Question: I am creating a layout as follows and when I emulate it in the AVD. It doesn't Scroll down to see the conten below the fold.
'''
<?xml version="1.0" encoding="utf-8"?>
<LinearLayout xmlns:android="http://schemas.android.com/apk/res/android"
android:orientation="vertical" android:layout_height="wrap_content"
android:layout_width="wrap_content">
<TextView android:text="@string/UserFormWelcome"
android:layout_width="fill_parent" android:layout_height="wrap_content"
android:textSize="20px" android:gravity="center" />
<TextView android:text="@string/name" android:layout_width="fill_parent"
android:layout_height="wrap_content" android:textStyle="bold"
android:paddingTop="20px" android:paddingLeft="10px" />
<TableLayout android:layout_height="wrap_content"
android:layout_width="wrap_content">
<TableRow android:layout_height="wrap_content"
android:layout_width="match_parent" android:paddingTop="20px">
<TextView android:text="@string/firstname"
android:layout_width="fill_parent" android:layout_height="wrap_content"
android:width="100px" android:paddingLeft="10px" />
<EditText android:id="@+id/LastName" android:width="200px"
android:layout_width="fill_parent" android:layout_height="wrap_content" />
</TableRow>
<TableRow android:layout_height="wrap_content"
android:layout_width="match_parent">
<TextView android:text="@string/lastname"
android:layout_width="fill_parent" android:layout_height="wrap_content"
android:paddingLeft="10px" />
<EditText android:id="@+id/LastName" android:width="200px"
android:layout_width="fill_parent" android:layout_height="wrap_content" />
</TableRow>
</TableLayout>
<TextView android:text="@string/dob" android:layout_width="wrap_content"
android:layout_height="wrap_content" android:textStyle="bold"
android:paddingTop="20px" android:paddingLeft="10px" />
<TableLayout android:layout_width="fill_parent"
android:layout_height="wrap_content" android:stretchColumns="3"
android:paddingTop="20px" android:paddingLeft="10px">
<TableRow>
<TextView android:text="@string/date" android:layout_width="wrap_content"
android:layout_height="wrap_content" android:layout_column="0" />
<TextView android:text="@string/month" android:layout_width="wrap_content"
android:layout_height="wrap_content" android:layout_column="1" />
<TextView android:text="@string/year" android:layout_width="wrap_content"
android:layout_height="wrap_content" android:layout_column="2" />
</TableRow>
<TableRow>
<Spinner android:id="@+id/spinnerDate" android:layout_width="wrap_content"
android:layout_height="wrap_content" android:layout_column="0" />
<Spinner android:id="@+id/spinnerMonth" android:layout_width="wrap_content"
android:layout_height="wrap_content" android:layout_column="1" />
<Spinner android:id="@+id/spinnerYear" android:layout_width="wrap_content"
android:layout_height="wrap_content" android:layout_column="2" />
</TableRow>
</TableLayout>
<LinearLayout android:id="@+id/linearLayout1"
android:orientation="vertical" android:layout_width="wrap_content"
android:layout_height="wrap_content" android:paddingLeft="10px">
<TextView android:text="@string/sex" android:layout_width="wrap_content"
android:layout_height="wrap_content" android:textStyle="bold"
android:paddingTop="20px" />
<RadioGroup android:id="@+id/radioGroup1"
android:orientation="horizontal" android:layout_width="wrap_content"
android:layout_height="wrap_content">
<RadioButton android:text="Male" android:id="@+id/rdbMale"
android:layout_height="wrap_content" android:layout_width="wrap_content"
android:paddingRight="20px" android:checked="true" />
<RadioButton android:text="Female" android:id="@+id/rdbFemale"
android:layout_height="wrap_content" android:layout_width="wrap_content" />
</RadioGroup>
</LinearLayout>
<LinearLayout android:orientation="vertical"
android:layout_width="fill_parent" android:layout_height="wrap_content"
android:paddingLeft="10px">
<TextView android:text="@string/city" android:id="@+id/textView3"
android:layout_width="wrap_content" android:layout_height="wrap_content"
android:textStyle="bold" android:paddingTop="20px"
android:paddingBottom="10px" />
<Spinner android:id="@+id/citySpiner" android:layout_width="wrap_content"
android:layout_height="wrap_content">
</Spinner>
</LinearLayout>
</LinearLayout>
'''

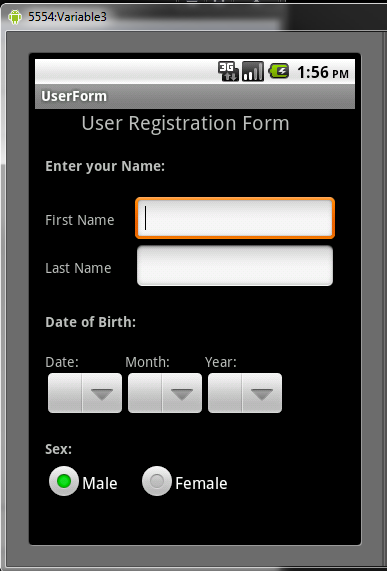
Answer: You should wrap your layout / the part you want to scoll into a 'ScrollView'.
e.g. you can rewrite your layout as:
'''
<?xml version="1.0" encoding="utf-8"?>
<ScrollView xmlns:android="http://schemas.android.com/apk/res/android"
android:layout_width="fill_parent" android:layout_height="fill_parent">
<LinearLayout android:orientation="vertical"
android:layout_height="wrap_content" android:layout_width="wrap_content">
<TextView [...]
[...]
</LinearLayout>
</ScrollView>
'''
so your root tag will be a 'ScrollView', and you just paste your current layout inside.
you just need to remove the namespace declaration from your 'LinearLayout', and declare it in the 'ScrollView'.
The <URL>.